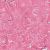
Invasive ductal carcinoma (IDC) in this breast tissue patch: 0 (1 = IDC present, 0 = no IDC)